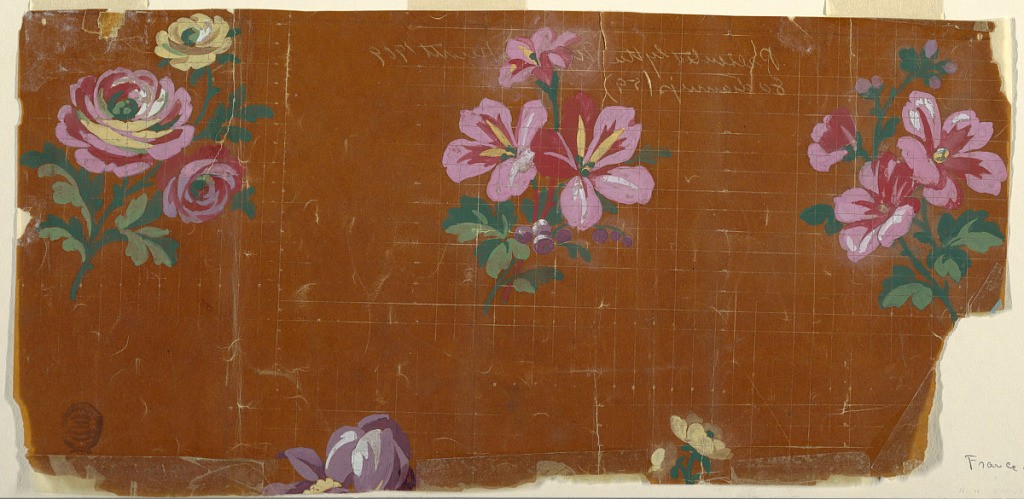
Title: Design for a Silk Brocade, Fragment
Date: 1825–1850
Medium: Impressed squaring, brush and gouache on oily tracing paper
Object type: Drawing
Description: Three rose boughts are shown in a horizontal row; the left one is a garden rose. Bottom: the tops of two staggered flower boughs.